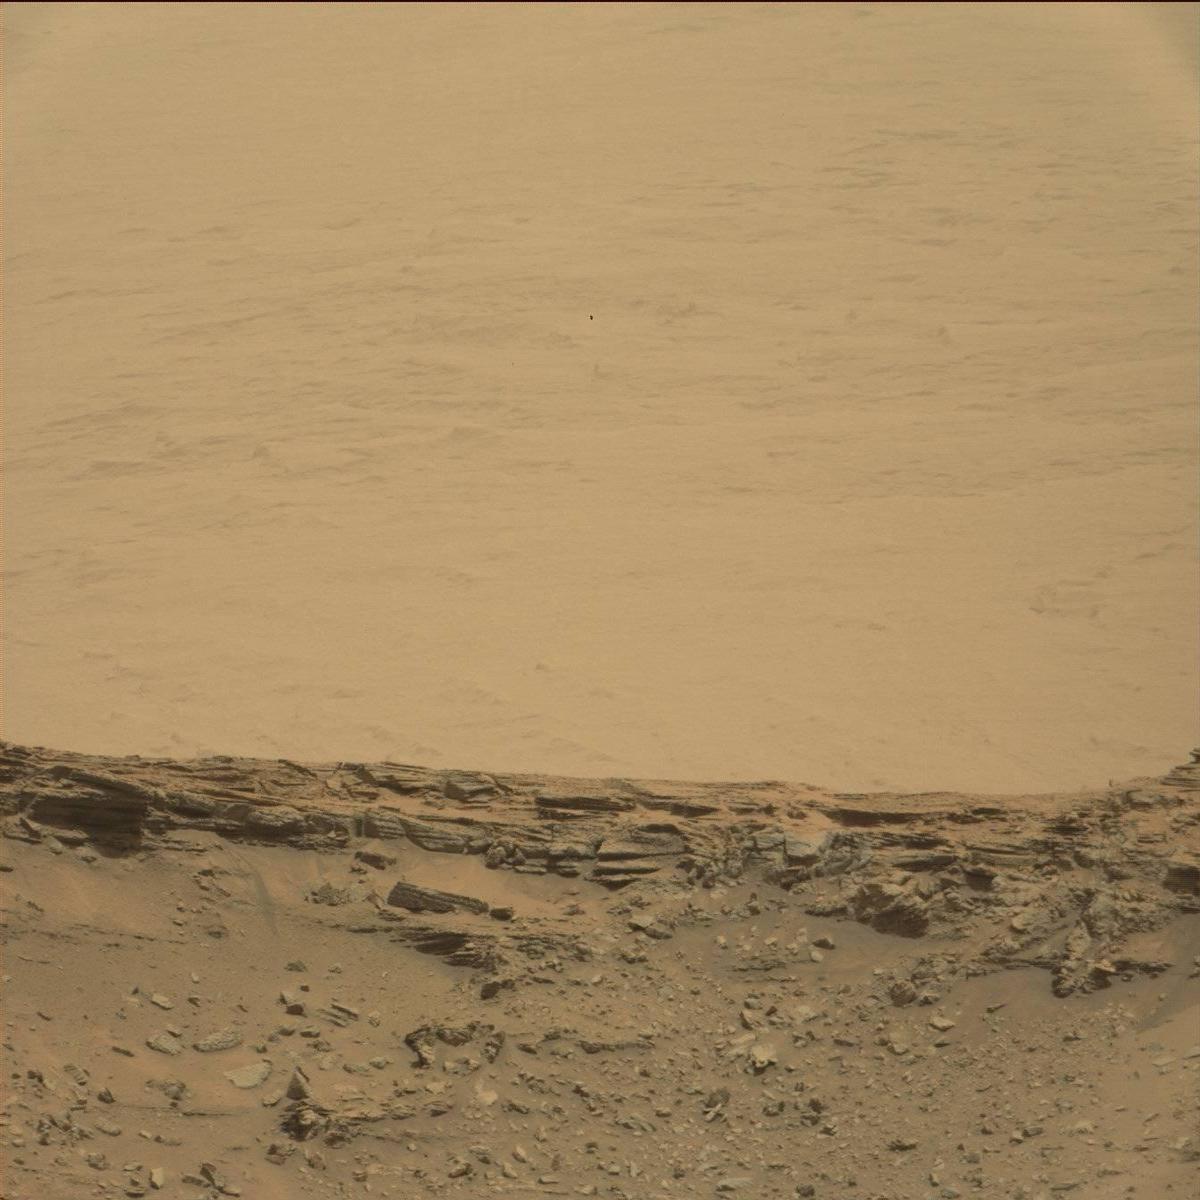
Terrain classes present: Bedrock, Ridge, Sand / Soil